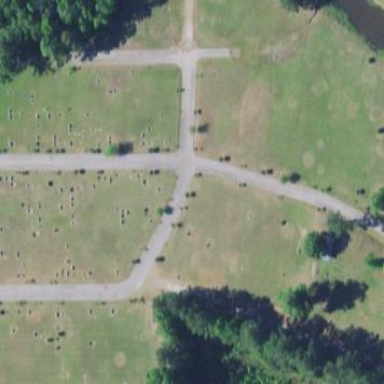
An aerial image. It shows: Cemetery.